Question: Been searching high and low and while there are great many fancy hover effects, I was hoping to have something simple that I could apply to images in a gallery that just put a 10px wide, 40% transparency.
Many showed how to do something similar per image but I just want a class I can assign where needed.
To be fair, some of the plugins did have this option but they came with 50 others which seems overkill.

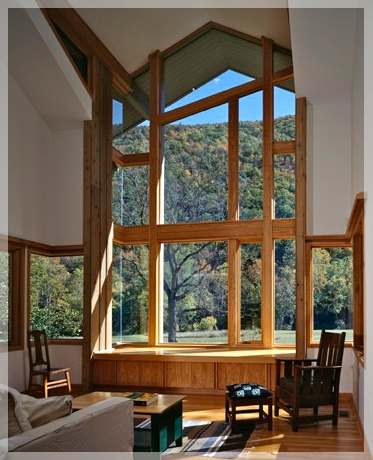
Answer: ## Add a wrapper and pseudo-element
You cannot apply any style directly to the image that will give it an inset border on hover. But you can achieve the desired effect by wrapping each image in some kind of container element and adding an '::after' pseudo-element with the applied border.
'''
.border {
display: inline-block;
position: relative;
}
.border::after {
content: '';
position: absolute;
top: 0;
right: 0;
bottom: 0;
left: 0;
box-shadow: inset 0 0 0 0 rgba(255,255,255,.5);
transition: box-shadow .1s ease;
}
.border:hover::after {
box-shadow: inset 0 0 0 10px rgba(255,255,255,.5);
}
img {
display: block;
position: relative;
}
'''
'''
<div class="border">
<img src="http://placehold.it/150" />
</div>
'''